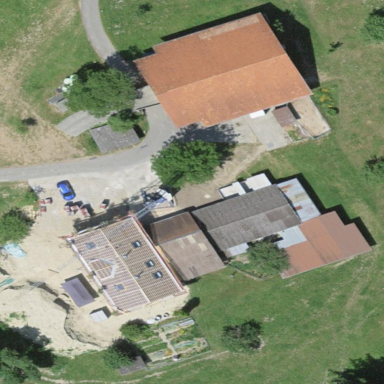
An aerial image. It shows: Farmyard area.